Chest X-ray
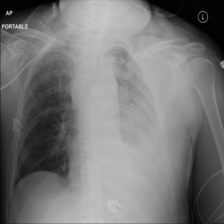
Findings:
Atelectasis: negative
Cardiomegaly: negative
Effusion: positive
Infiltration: negative
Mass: negative
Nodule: negative
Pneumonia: negative
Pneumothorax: negative
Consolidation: negative
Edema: negative
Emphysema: negative
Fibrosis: negative
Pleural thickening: negative
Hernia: negative